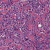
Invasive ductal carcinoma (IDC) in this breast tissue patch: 0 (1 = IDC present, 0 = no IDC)